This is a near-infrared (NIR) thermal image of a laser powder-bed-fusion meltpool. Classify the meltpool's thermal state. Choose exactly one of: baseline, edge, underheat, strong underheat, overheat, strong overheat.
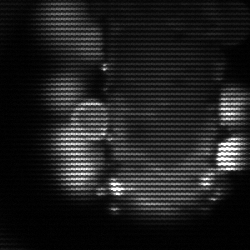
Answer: strong underheat